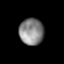
Tissue: prostate
Cell type: T cells
Senescence score: 0.2559
Nuclear area (px): 641
Mean DAPI intensity: 133.192